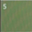
Piece: xx